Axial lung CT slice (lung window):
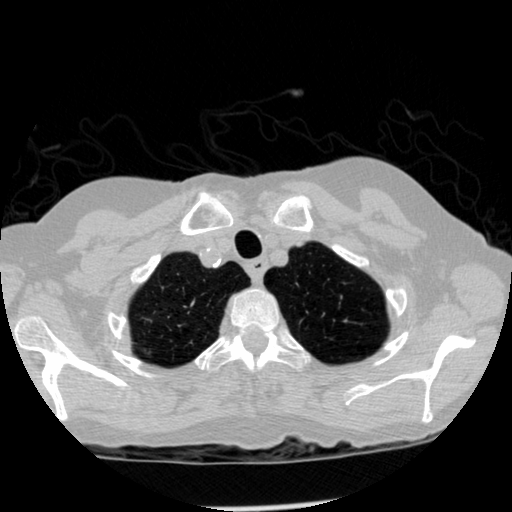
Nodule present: no